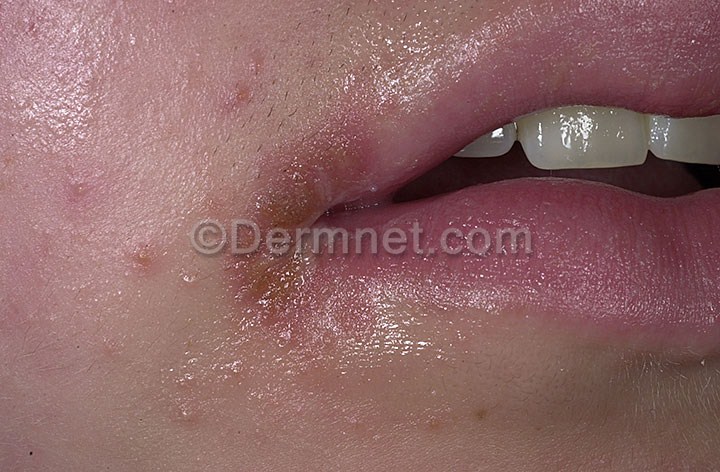
Disease: Acne and Rosacea Photos